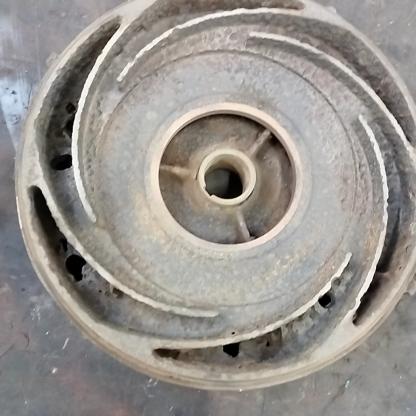
Klasa: inne